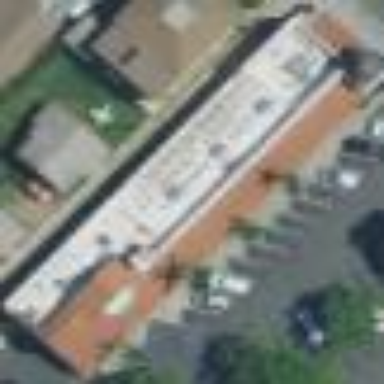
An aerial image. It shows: Commercial building.